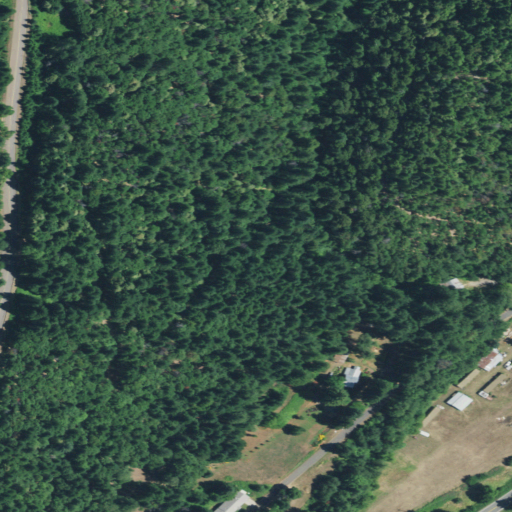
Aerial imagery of valley in California named Ranch Gulch containing grassland, open development, evergreen forest, shrub, pasture, and low intensity development